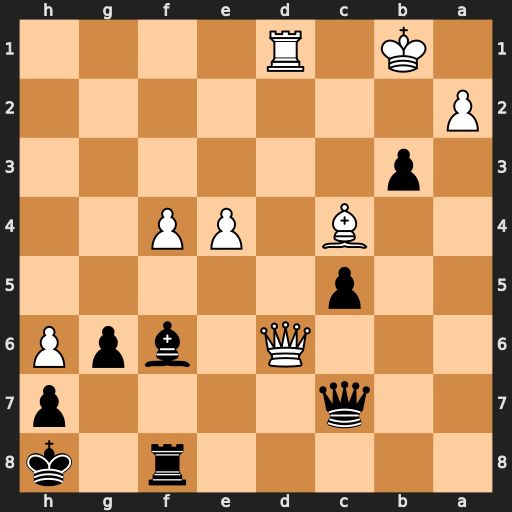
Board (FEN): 5r1k/2q4p/3Q1bpP/2p5/2B1PP2/1p6/P7/1K1R4
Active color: b
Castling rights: -
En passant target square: -
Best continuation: bxa2+ Bxa2 Qb7+ Kc2 Qb2+